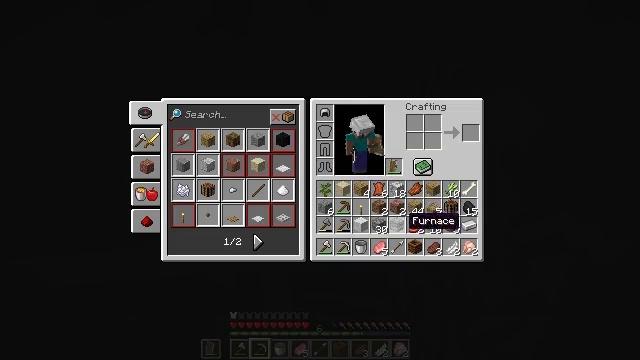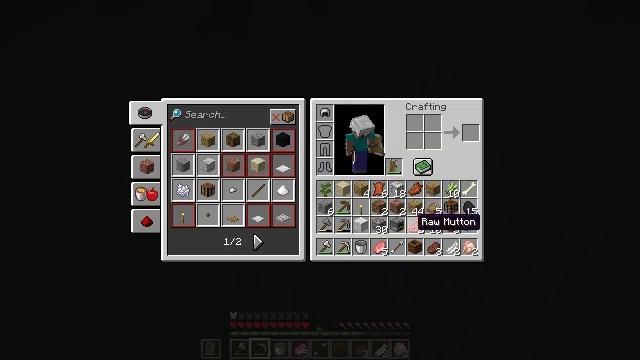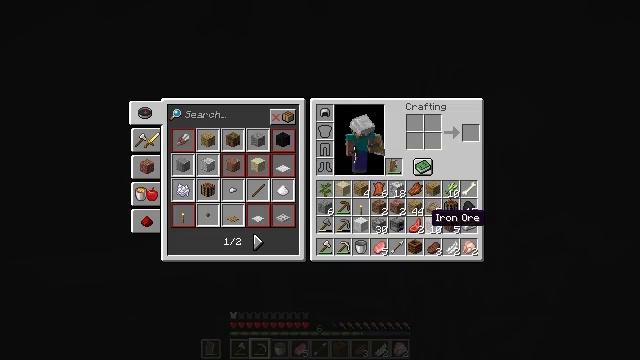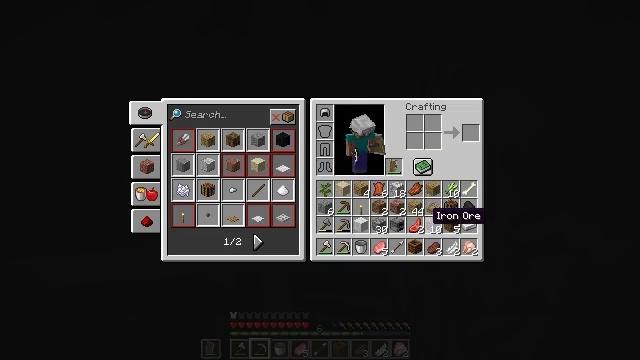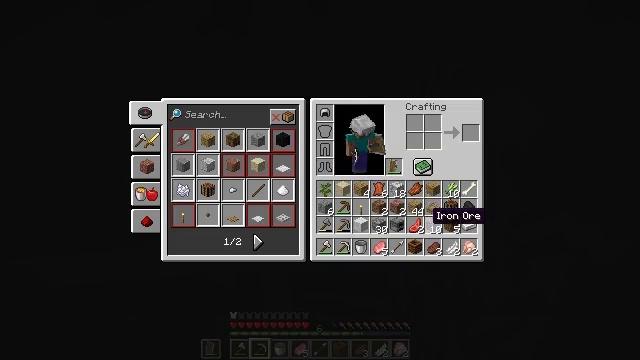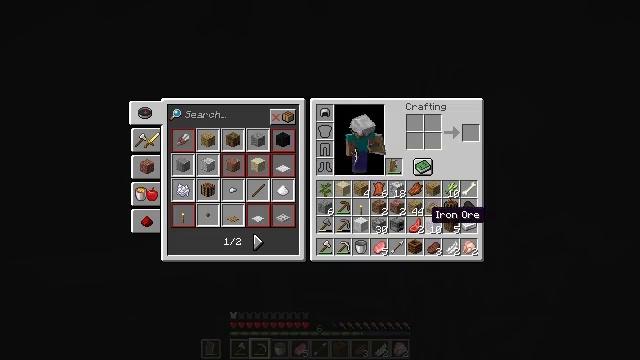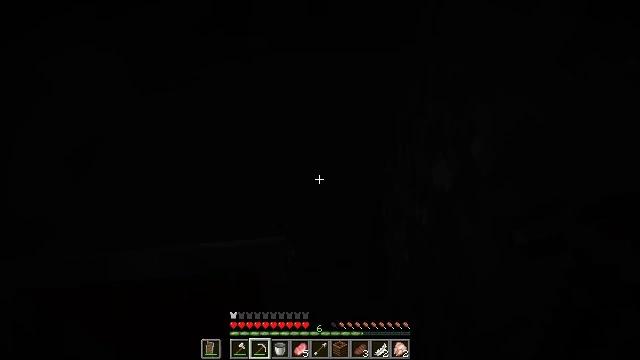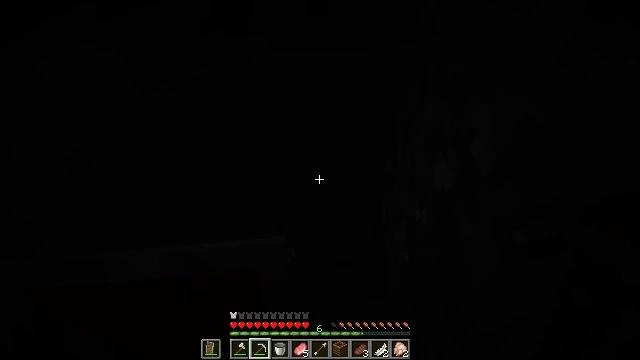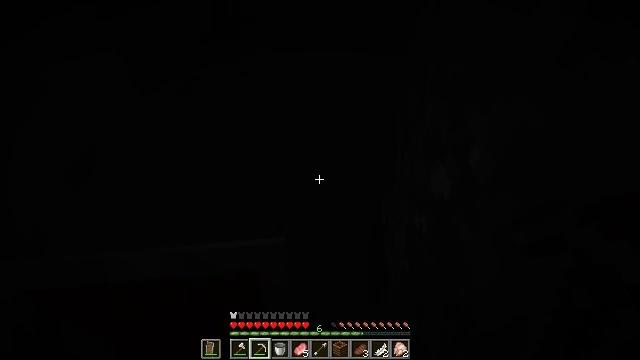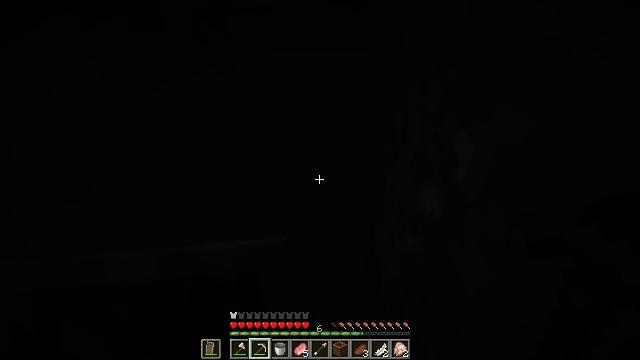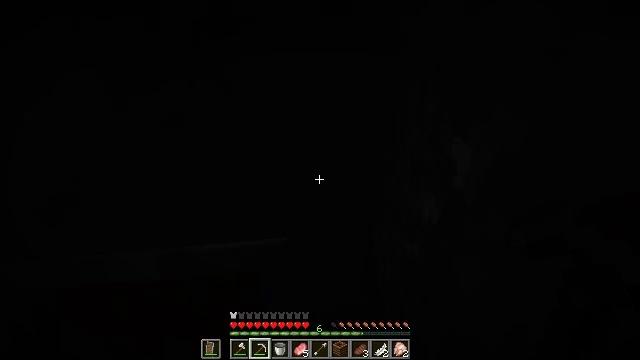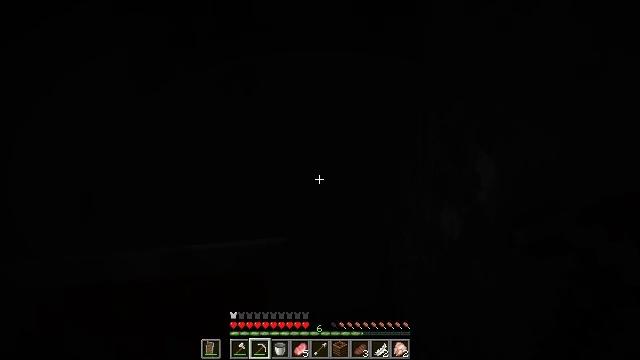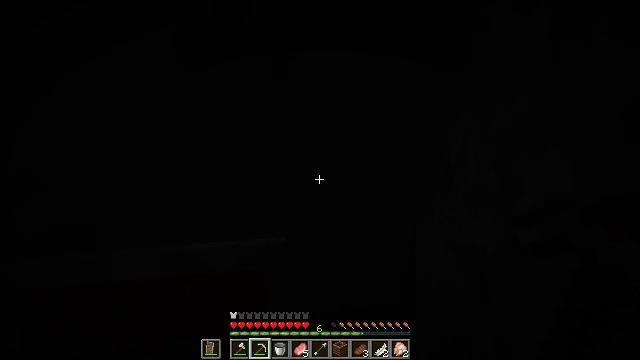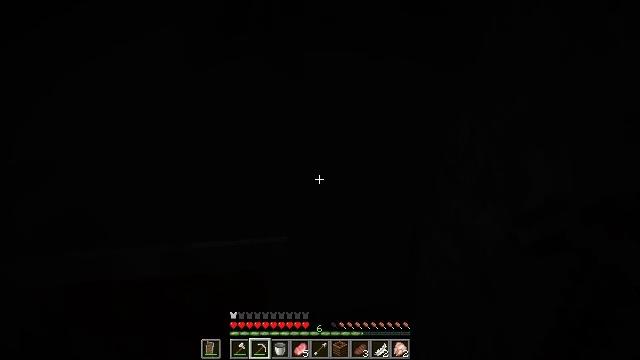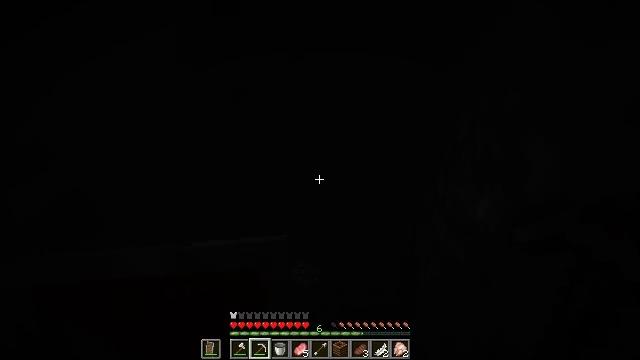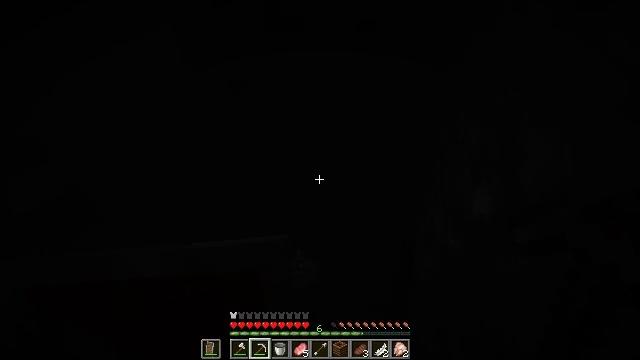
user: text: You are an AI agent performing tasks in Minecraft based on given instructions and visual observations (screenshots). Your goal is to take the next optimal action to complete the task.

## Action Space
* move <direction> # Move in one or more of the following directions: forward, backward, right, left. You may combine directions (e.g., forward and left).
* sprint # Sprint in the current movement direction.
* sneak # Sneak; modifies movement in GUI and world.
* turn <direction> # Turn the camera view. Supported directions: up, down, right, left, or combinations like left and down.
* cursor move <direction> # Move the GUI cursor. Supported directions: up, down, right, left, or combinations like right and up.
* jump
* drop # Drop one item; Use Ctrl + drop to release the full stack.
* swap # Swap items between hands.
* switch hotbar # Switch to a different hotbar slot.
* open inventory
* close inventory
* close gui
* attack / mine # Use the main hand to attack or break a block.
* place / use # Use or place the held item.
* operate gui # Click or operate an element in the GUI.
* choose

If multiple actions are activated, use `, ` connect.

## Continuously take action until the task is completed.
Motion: motion action
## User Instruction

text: Drop a cooked beef.
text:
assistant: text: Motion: cursor move right
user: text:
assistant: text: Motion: cursor move right
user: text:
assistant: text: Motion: no_op
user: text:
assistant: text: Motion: no_op
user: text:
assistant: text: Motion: no_op
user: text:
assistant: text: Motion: close inventory
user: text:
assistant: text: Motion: close inventory
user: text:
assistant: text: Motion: turn up, close inventory
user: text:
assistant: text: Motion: turn right and up
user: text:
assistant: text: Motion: turn up
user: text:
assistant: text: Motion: turn left and up
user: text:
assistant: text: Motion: turn left
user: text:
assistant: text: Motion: turn left and down
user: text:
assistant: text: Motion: turn down
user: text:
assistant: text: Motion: turn down
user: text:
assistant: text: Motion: turn down
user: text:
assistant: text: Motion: turn down
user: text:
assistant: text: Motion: turn left
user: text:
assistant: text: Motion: turn left and up
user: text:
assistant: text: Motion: turn left and up
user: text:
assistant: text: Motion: turn left and up
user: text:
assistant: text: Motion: turn left and up
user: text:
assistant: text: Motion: no_op
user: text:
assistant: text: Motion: no_op
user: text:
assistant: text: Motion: no_op
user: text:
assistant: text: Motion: no_op
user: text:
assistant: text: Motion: turn left and down
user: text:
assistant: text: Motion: turn down
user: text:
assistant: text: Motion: turn right and down
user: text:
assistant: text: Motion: turn right and down